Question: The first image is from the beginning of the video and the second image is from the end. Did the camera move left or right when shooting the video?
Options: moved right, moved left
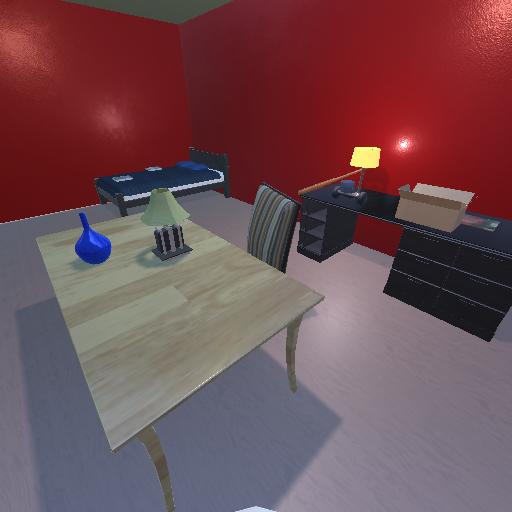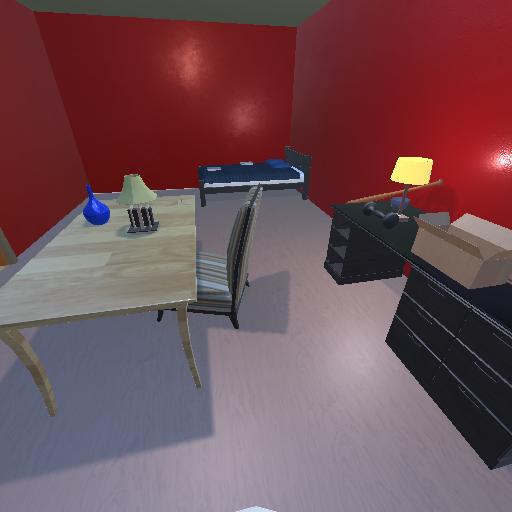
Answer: moved right